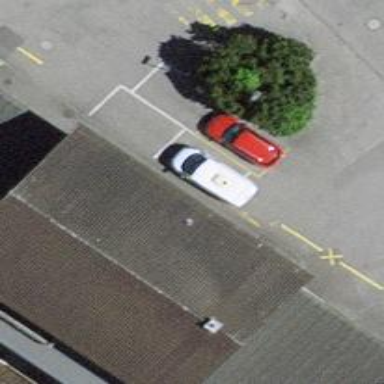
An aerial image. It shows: Car-sharing service available at this location.